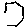
Label: hexagon